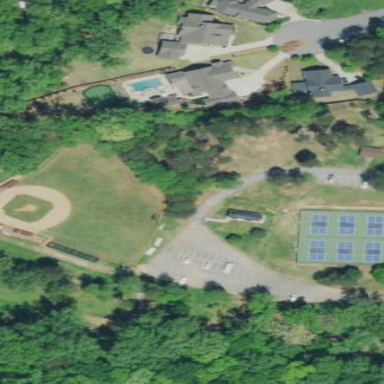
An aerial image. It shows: Baseball pitch for leisure land.